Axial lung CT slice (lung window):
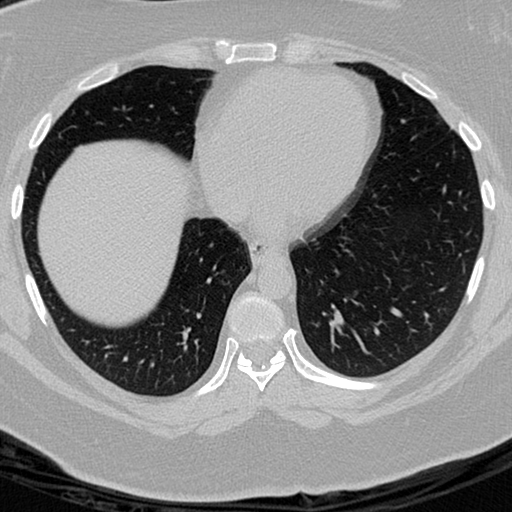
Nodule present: no